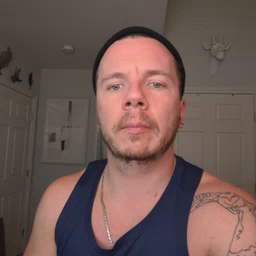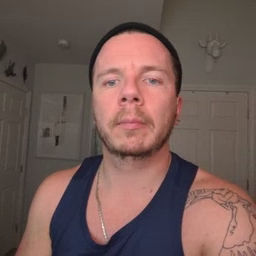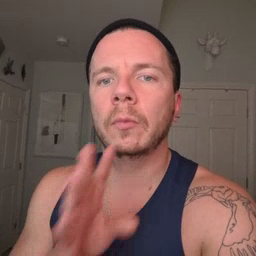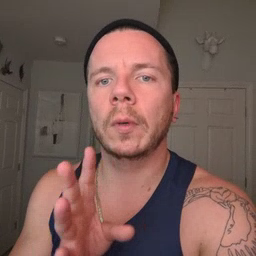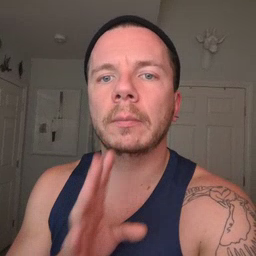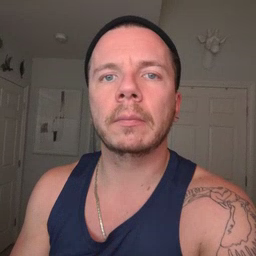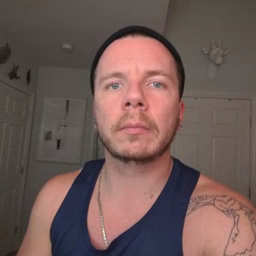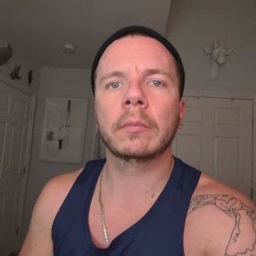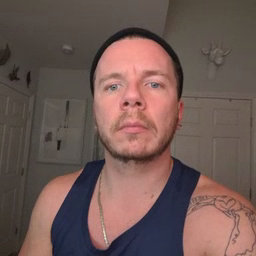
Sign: talk